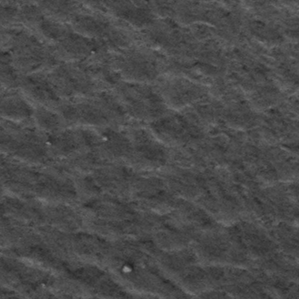
Label: frost